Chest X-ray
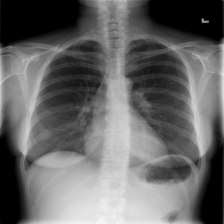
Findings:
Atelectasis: negative
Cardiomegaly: negative
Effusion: negative
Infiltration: negative
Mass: negative
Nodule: negative
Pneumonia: negative
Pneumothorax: negative
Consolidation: negative
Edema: negative
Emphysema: negative
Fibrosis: negative
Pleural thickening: negative
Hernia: negative